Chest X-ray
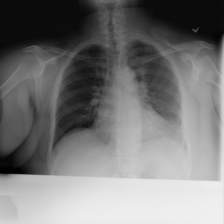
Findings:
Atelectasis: positive
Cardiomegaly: negative
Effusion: negative
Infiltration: negative
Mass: negative
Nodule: negative
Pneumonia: negative
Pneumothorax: negative
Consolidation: negative
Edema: negative
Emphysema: negative
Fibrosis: negative
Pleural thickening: negative
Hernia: negative